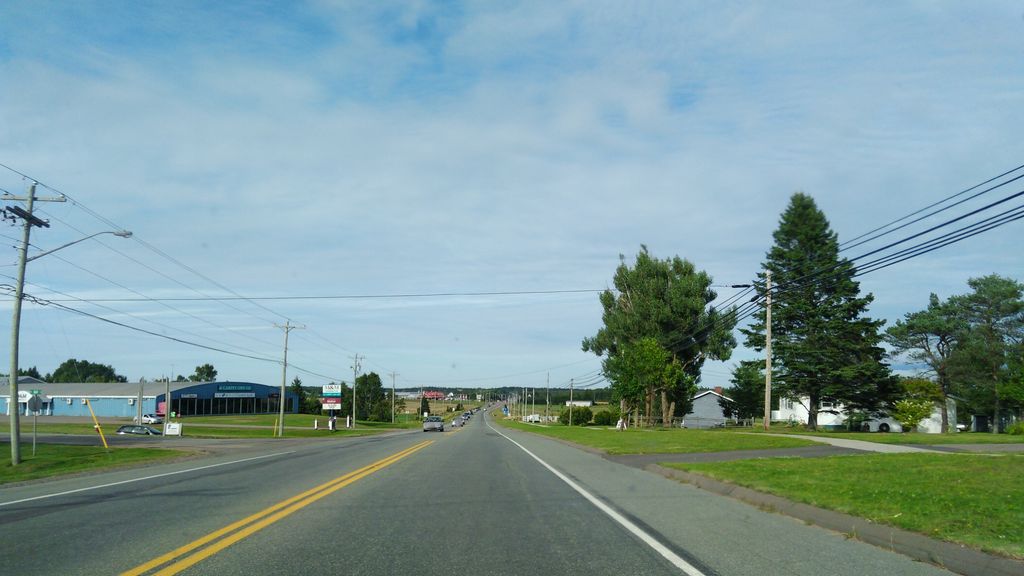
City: charlottetown